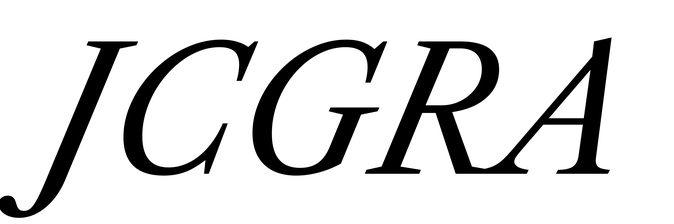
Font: LibreCaslonText-Italic_Italic